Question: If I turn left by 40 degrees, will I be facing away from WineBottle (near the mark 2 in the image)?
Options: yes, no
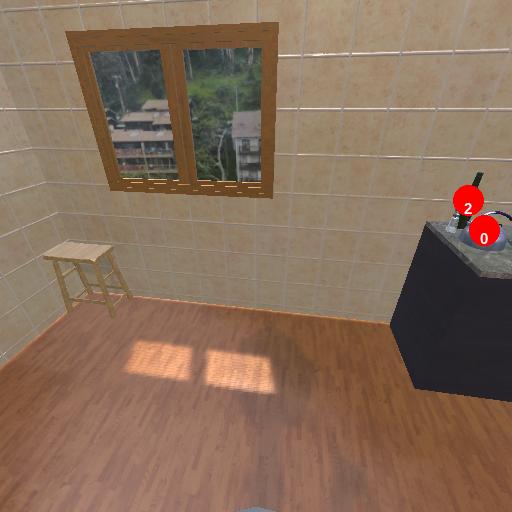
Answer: yes